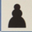
Piece: bP